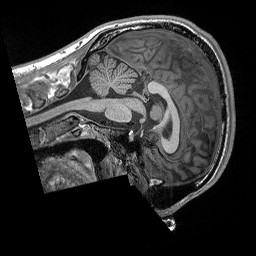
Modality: T1w
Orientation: sagittal
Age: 20
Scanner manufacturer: siemens
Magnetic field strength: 3 T
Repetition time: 2.3 s
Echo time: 0.00296 s